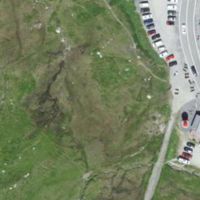
EUNIS habitat code: 55
Species observed at this site:
Corvus corone
Motacilla cinerea
Oenanthe oenanthe
Juncus jacquinii
Anthus spinoletta
Pinguicula alpina
Prunella collaris
Aporia crataegi
Ptyonoprogne rupestris
Lagopus muta
Phoenicurus ochruros
Saxifraga aizoides
Nucifraga caryocatactes
Rumex alpinus
Bartsia alpina
Pyrrhocorax graculus
Corvus corax